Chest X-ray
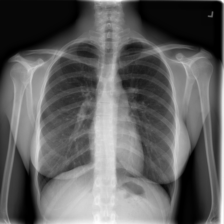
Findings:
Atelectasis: negative
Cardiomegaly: negative
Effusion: negative
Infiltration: negative
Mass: negative
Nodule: negative
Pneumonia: negative
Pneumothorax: negative
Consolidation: negative
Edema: negative
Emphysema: negative
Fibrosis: negative
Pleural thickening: negative
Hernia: negative